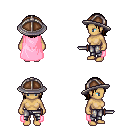
a pixel art fantasy rpg character, female body template, human, tanned skin, pink cape, metal pants, brown long bangs hairstyle, chain helm, dagger, four views (front, back, left, right), 2x2 character sprite sheet, small pixel art, hard edges, no anti-aliasing